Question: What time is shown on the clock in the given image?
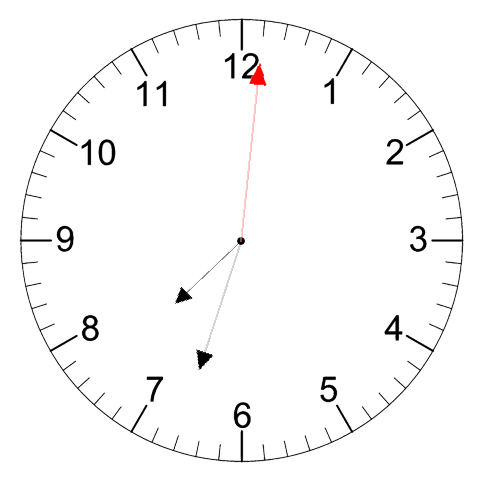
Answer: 07:33:01